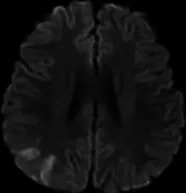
Brain MRI of patient #1 showed multiple high signal intensities on DWI in the right frontotemporal cortex (A-F).
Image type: radiology (mri)